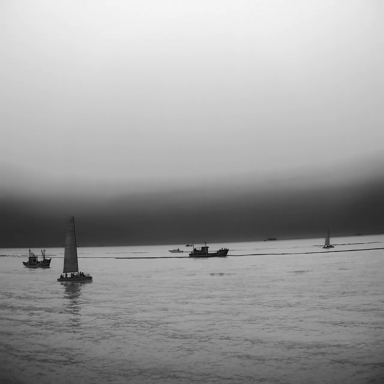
There are five bulk_carriers in the infrared image.